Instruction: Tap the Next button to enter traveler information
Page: cart
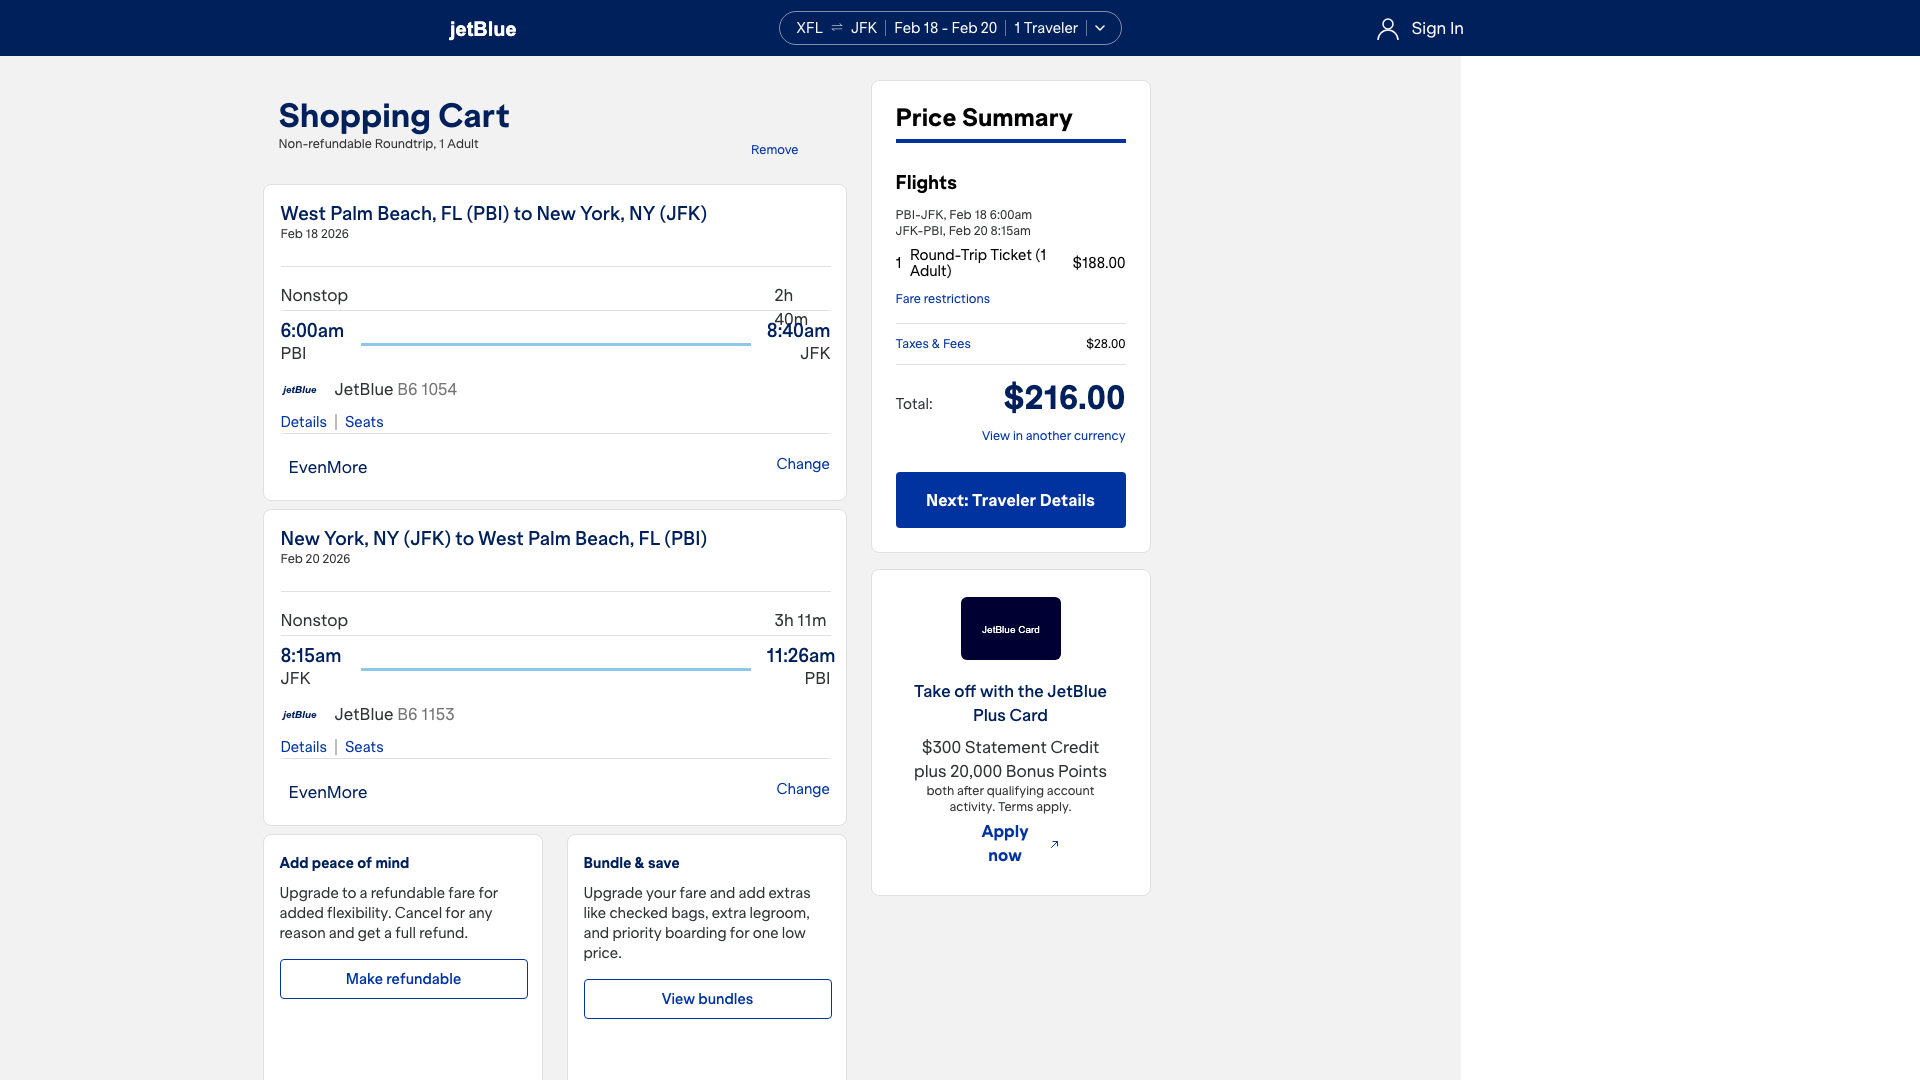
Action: click